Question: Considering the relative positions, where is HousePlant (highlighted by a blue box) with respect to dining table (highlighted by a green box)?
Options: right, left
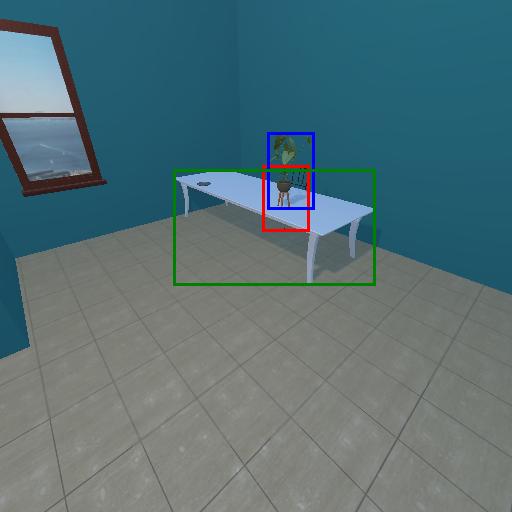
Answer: right